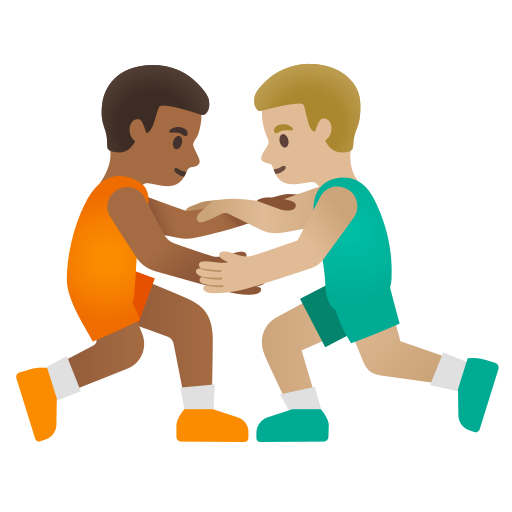
Emoji: 👨🏾‍🫯‍👨🏼